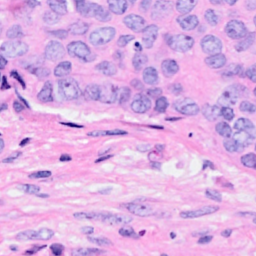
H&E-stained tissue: Breast